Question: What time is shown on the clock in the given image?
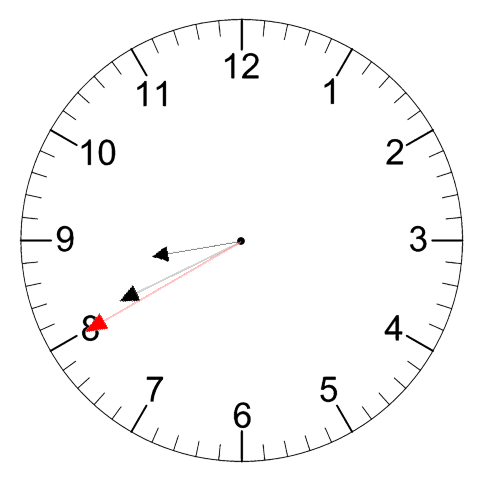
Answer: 08:40:40